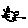
Label: cat